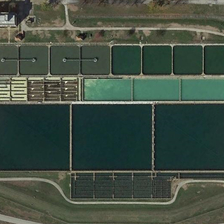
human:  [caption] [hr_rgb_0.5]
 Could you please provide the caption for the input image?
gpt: a rectangle pond is separated two many small rectangles .

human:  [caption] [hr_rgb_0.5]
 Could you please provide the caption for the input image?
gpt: a rectangle pond is separated two many small rectangles .

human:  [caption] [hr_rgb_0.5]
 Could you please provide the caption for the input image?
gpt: a rectangle pond is separated two many small rectangles .

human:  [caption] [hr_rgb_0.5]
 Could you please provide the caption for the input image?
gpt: a rectangle pond is separated two many small rectangles .

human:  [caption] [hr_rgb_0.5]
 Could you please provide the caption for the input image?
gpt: a rectangle pond is separated two many small rectangles .